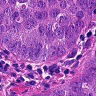
Metastatic tissue present: yes